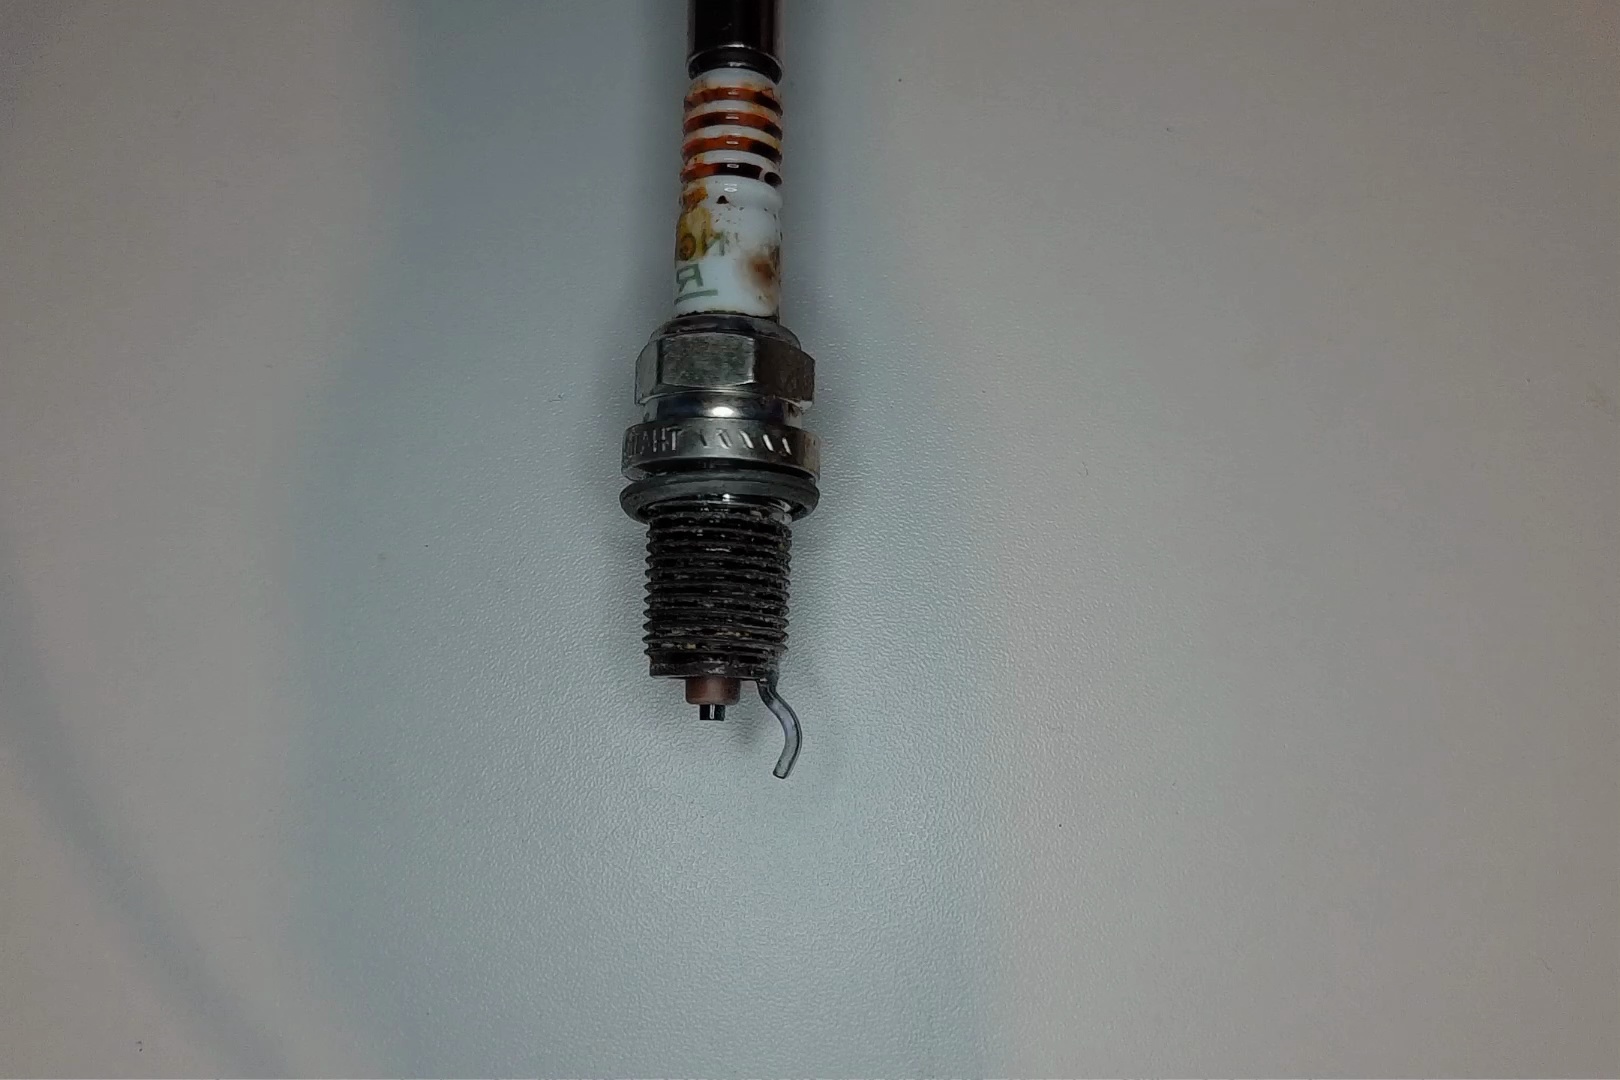
Label: anomaly